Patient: sex M, age 53
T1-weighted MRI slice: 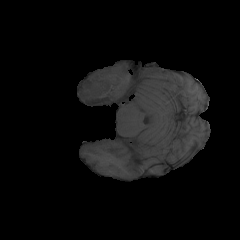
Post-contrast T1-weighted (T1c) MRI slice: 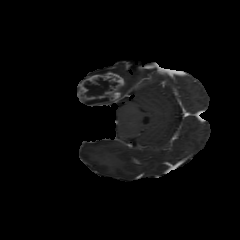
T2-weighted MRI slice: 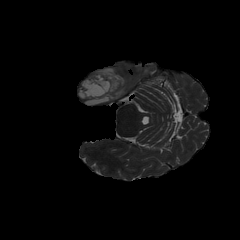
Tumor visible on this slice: yes
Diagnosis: Glioblastoma, IDH-wildtype
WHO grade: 4